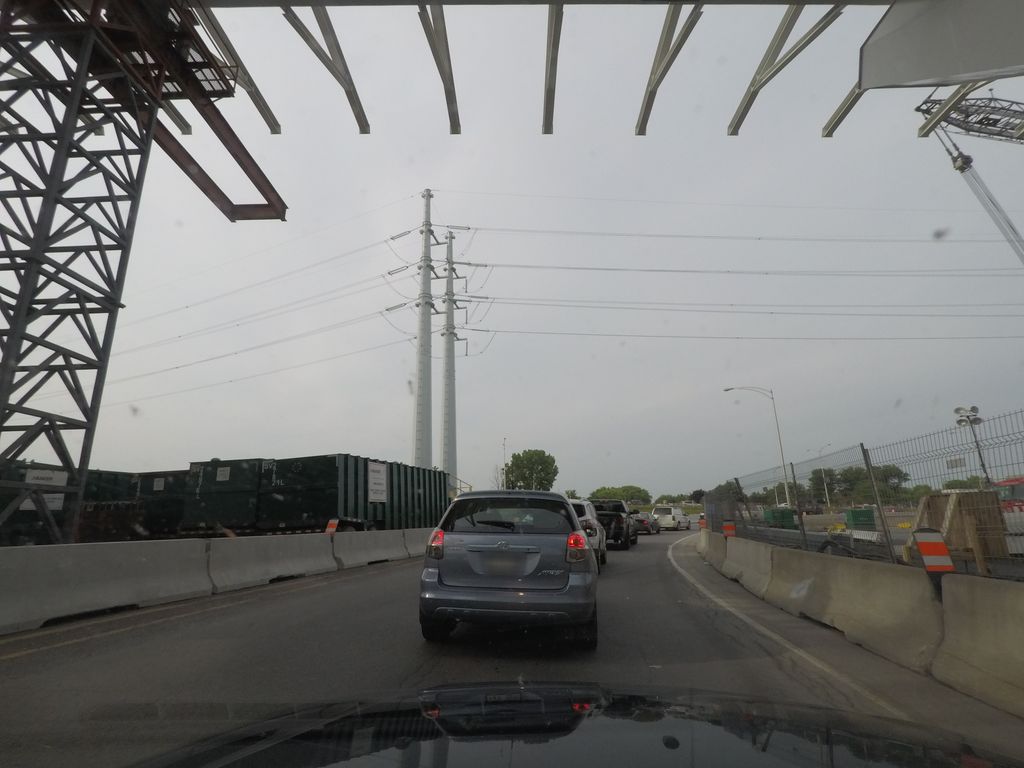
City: montreal